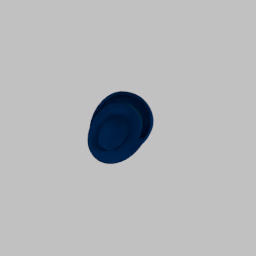
Label: people